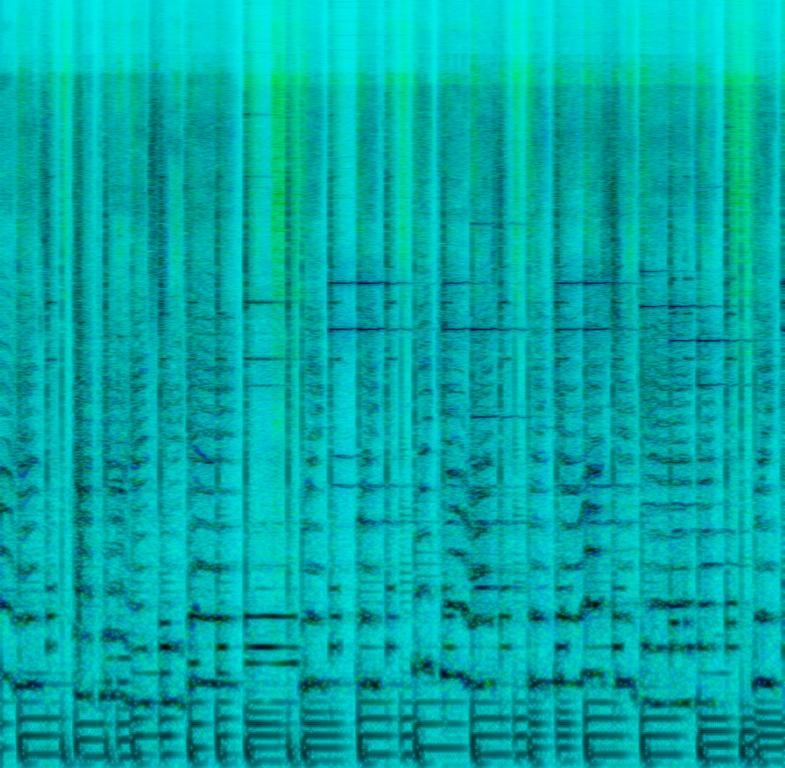
The low quality recording features a kids song sung by harmonizing kids vocals over shimmering bells, claps, synth keys melody, groovy bass and shimmering hi hats in the right channel of the stereo image. It sounds fun, happy, addictive, thanks to that cadence, and like something kids would listen to.